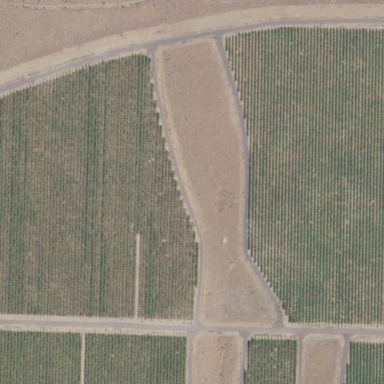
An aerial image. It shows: Vineyard where grapes are grown.